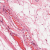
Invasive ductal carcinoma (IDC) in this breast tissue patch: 0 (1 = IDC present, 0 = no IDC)